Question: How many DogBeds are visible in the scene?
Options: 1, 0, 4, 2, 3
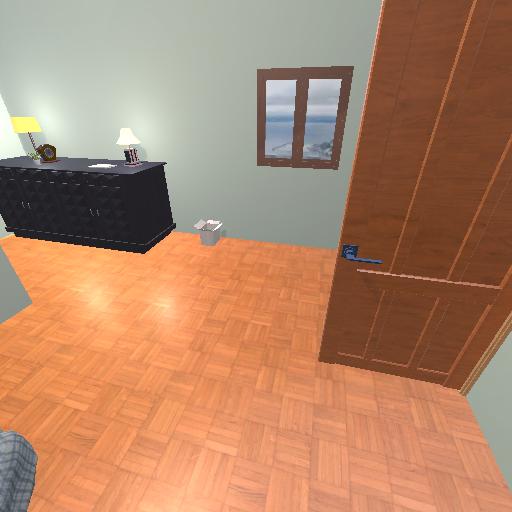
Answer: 1